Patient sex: M
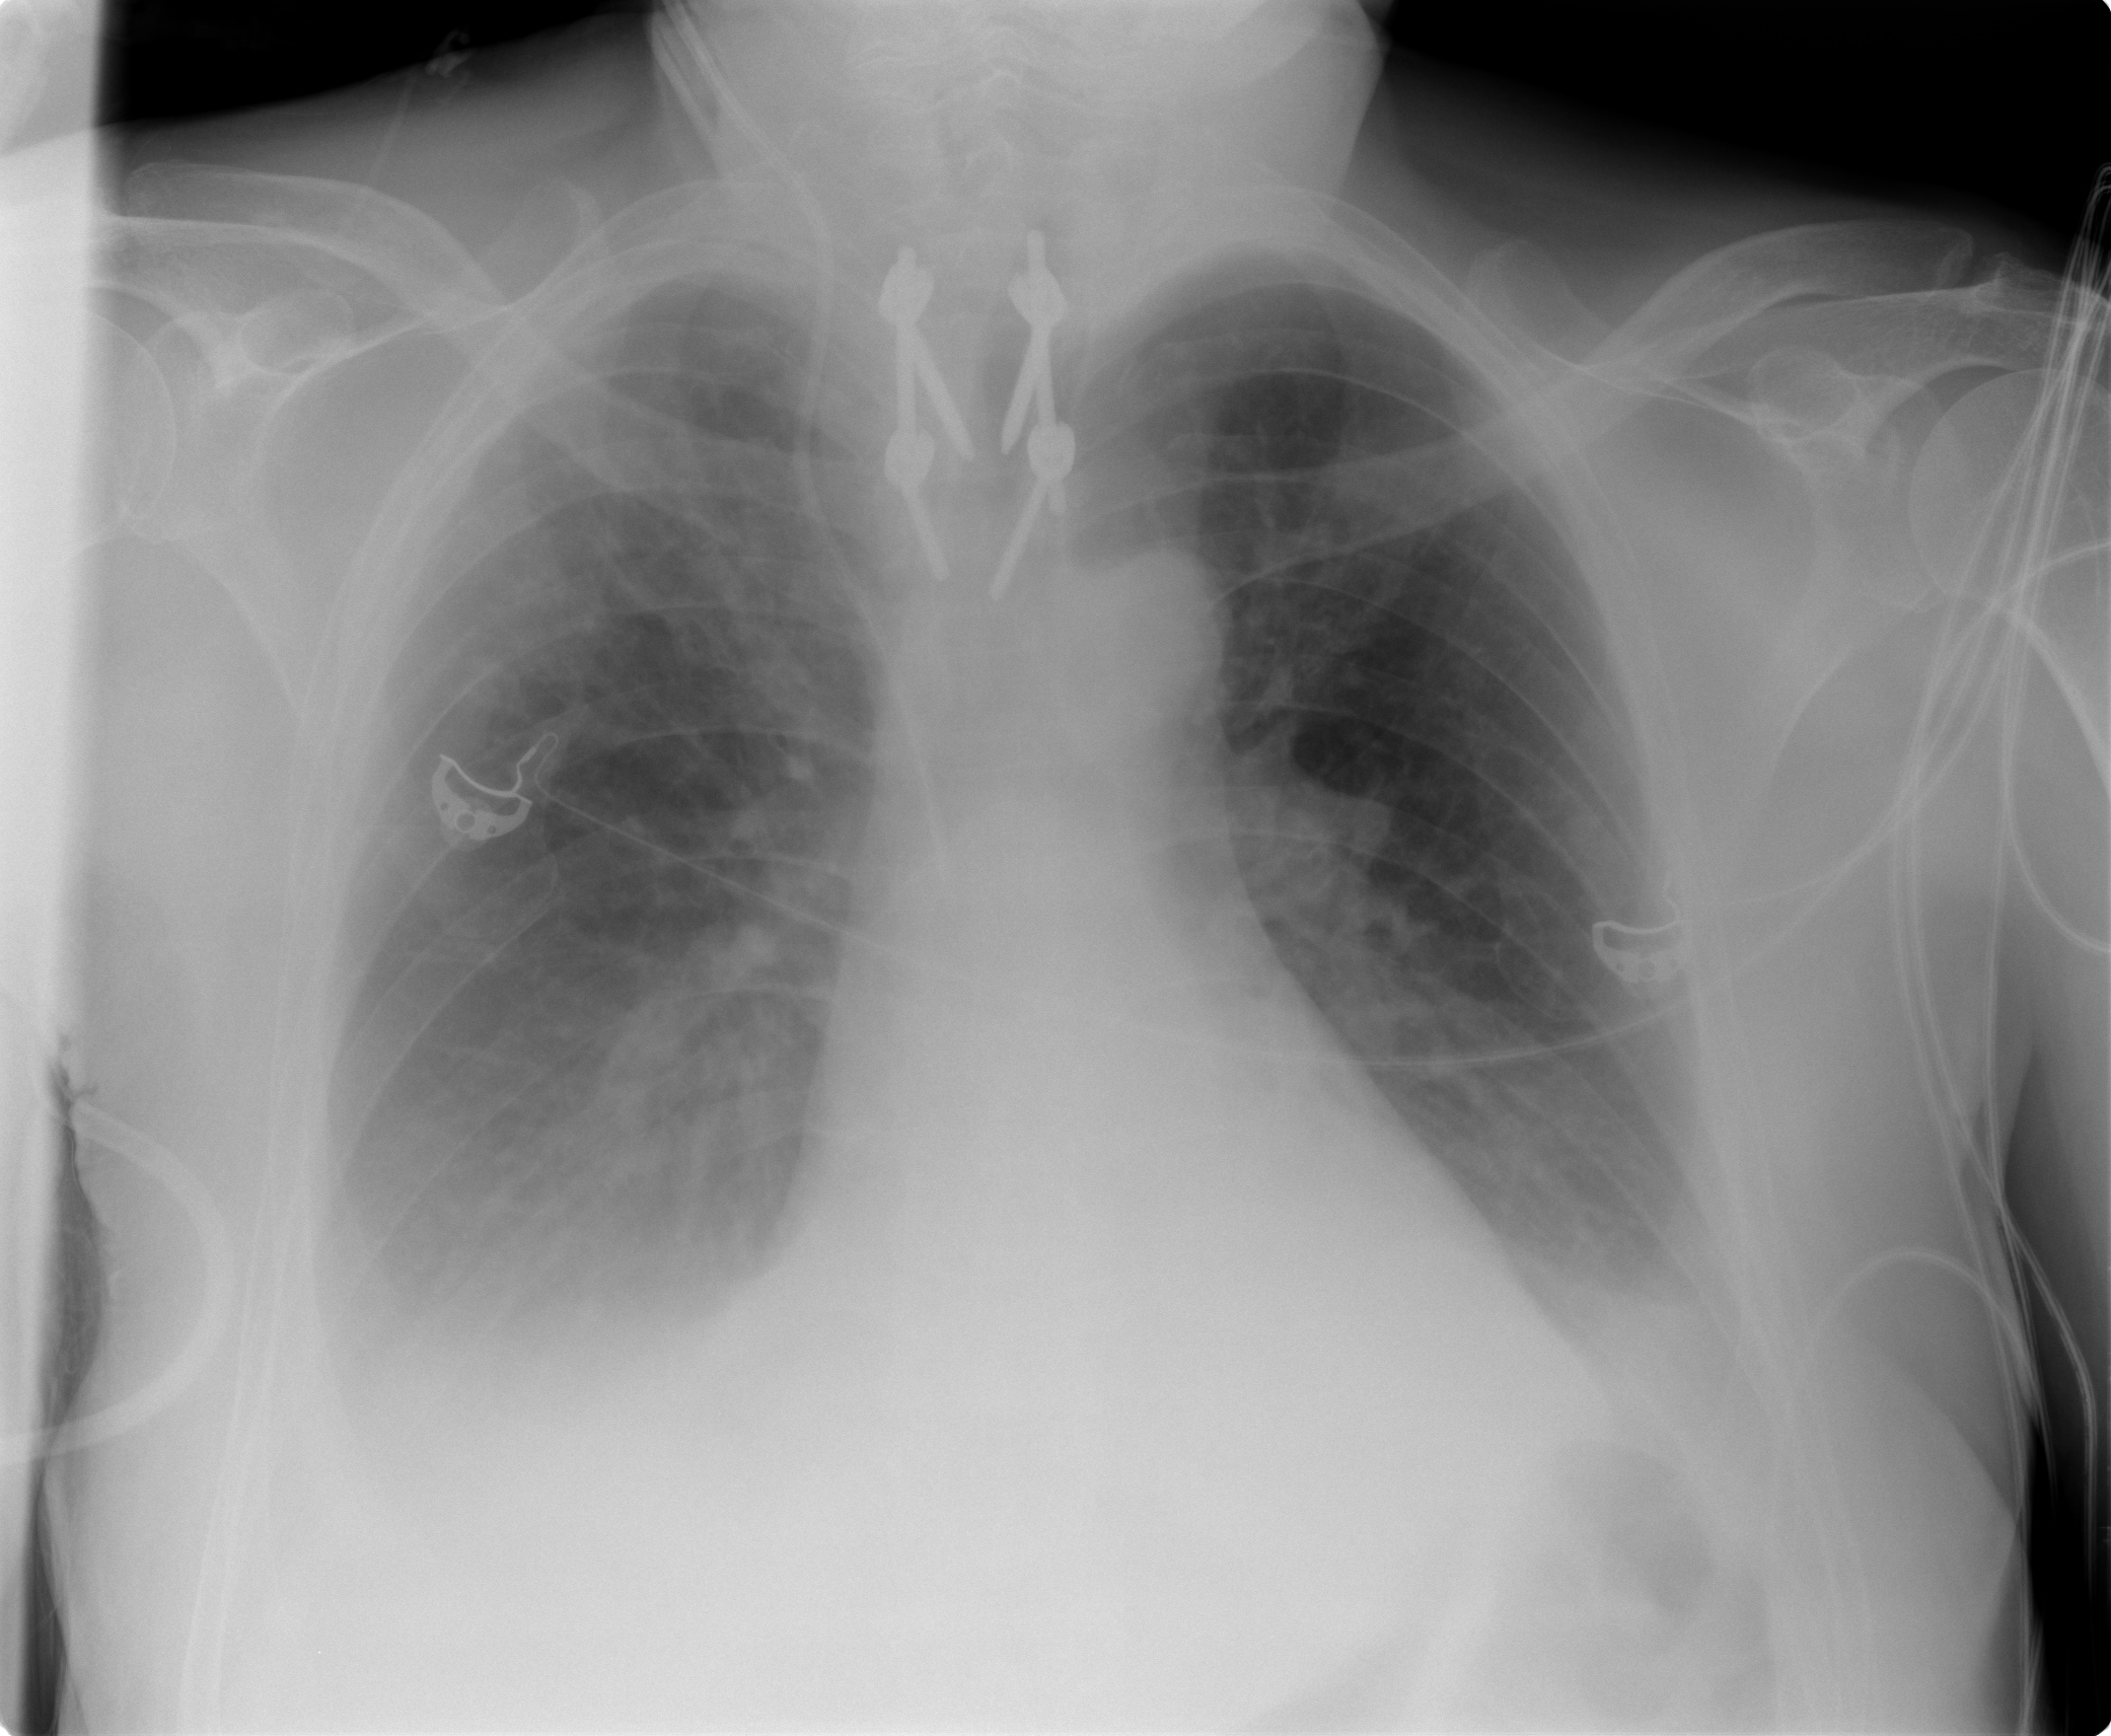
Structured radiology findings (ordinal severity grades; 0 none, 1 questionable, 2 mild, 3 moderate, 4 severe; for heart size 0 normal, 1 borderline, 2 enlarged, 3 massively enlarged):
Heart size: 2
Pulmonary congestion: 2
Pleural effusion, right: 2
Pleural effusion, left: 1
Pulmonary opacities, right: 0
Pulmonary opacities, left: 0
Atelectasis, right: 0
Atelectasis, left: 0